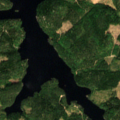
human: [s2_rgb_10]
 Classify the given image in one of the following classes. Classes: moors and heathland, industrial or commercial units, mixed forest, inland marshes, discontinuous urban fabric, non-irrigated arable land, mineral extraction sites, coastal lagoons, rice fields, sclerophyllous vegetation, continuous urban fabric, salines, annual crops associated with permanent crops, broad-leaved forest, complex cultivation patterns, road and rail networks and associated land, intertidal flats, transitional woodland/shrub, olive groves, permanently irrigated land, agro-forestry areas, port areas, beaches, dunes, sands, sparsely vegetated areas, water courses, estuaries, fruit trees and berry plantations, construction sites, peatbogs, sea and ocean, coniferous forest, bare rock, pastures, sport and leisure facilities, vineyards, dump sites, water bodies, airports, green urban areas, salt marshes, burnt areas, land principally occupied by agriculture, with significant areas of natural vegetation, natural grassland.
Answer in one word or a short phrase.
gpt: coniferous forest, mixed forest, water bodies